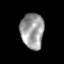
Tissue: skin
Cell type: Epithelial cells
Senescence score: 0.2574
Nuclear area (px): 814
Mean DAPI intensity: 155.461